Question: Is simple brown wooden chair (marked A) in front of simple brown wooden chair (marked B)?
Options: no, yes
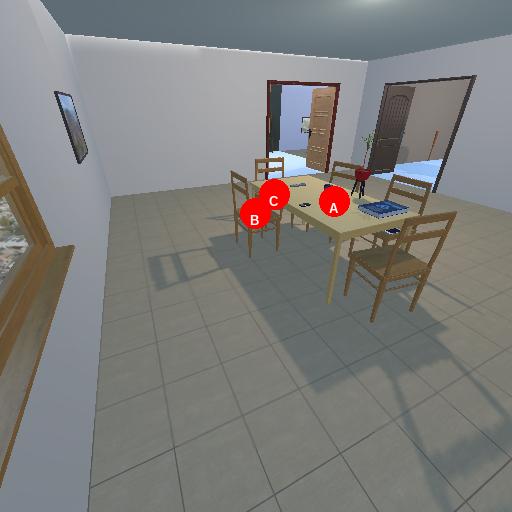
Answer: no